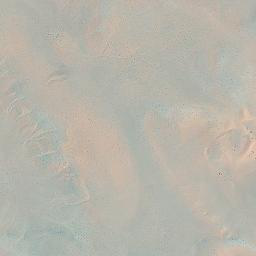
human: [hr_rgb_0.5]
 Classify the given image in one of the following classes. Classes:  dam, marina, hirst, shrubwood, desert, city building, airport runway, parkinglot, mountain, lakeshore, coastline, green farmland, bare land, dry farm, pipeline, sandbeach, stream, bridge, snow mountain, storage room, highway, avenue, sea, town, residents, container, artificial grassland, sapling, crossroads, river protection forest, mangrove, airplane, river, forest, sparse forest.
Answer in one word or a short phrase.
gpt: desert